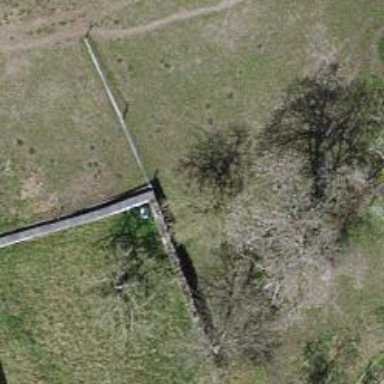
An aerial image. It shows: Wall barrier.